Question: I'm trying to program a speedometer to fill it later with GPS data or something. I have an ImageView which is showing the needle (480x480) as source and with the speedometer as backgroundimage (480x480). Now I try to rotate the needle with the following code:
(one unit [km/h] is an angle of 2.25deg)
'''
float angle = (float) (deltaspeed * 2.25);
matrix.postRotate(angle);
Bitmap bMapRotate = Bitmap.createBitmap(bMap, 0, 0, bMap.getWidth(), bMap.getHeight(),matrix, true);
imgNeedle.setImageBitmap(bMapRotate);
'''
That works fine for the moment.
But while the needle turns, the size of the layout compromises. I guess it is because the diagonal of the picture is bigger than the height, and while turning the matrix, the layout stretches to its full height (which is the diagonal then). So my speedometer is always changing.
Any ideas what I could do?

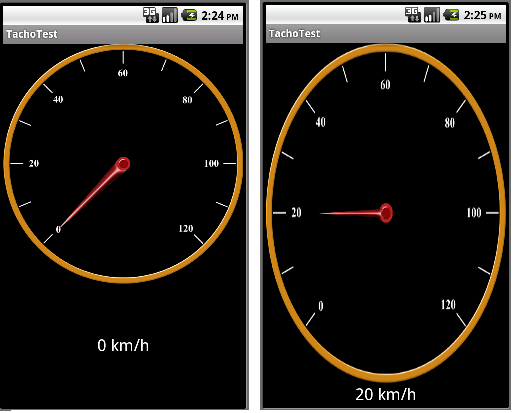
Answer: okay now i've built my own view for this problem. When I override the "onDraw()"-method, it is possible to draw into that View without stretching the view in other dimensions.
'''
@Override
protected void onDraw(Canvas canvas) {
super.onDraw(canvas);
HEIGHT = this.getHeight();
WIDTH = this.getWidth();
matrix.setRotate(currAngle, WIDTH/2, HEIGHT/2);
canvas.drawBitmap(needleBitMap, matrix, null);
}
'''